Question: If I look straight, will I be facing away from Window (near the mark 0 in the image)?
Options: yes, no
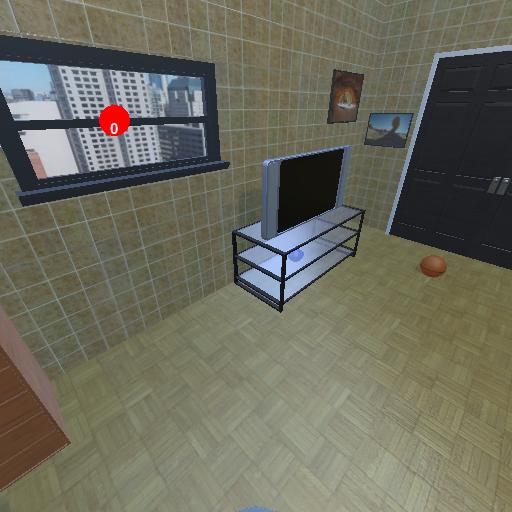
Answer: yes